RGB frame:
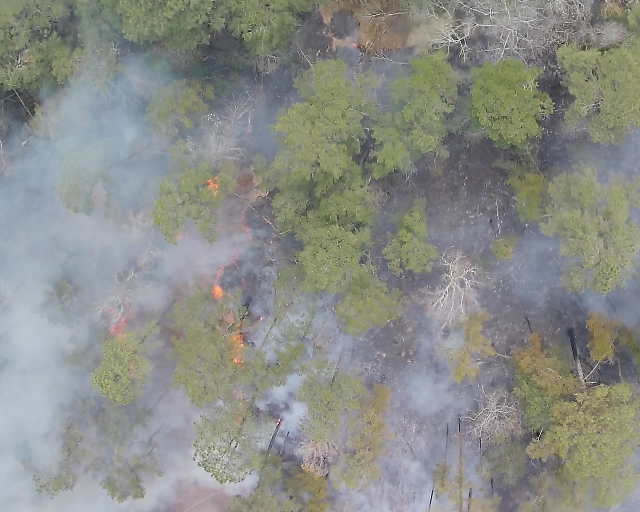
Thermal frame:
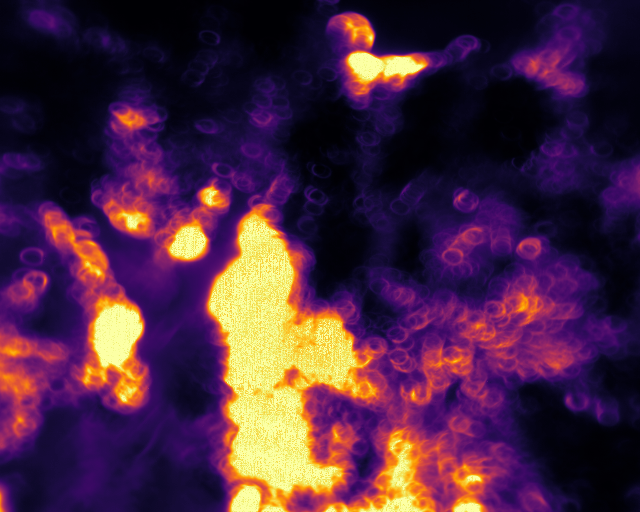
Captured: 2026-02-26 03:10:00
Pixels at or above 80 °C: 85229 (fraction of frame: 0.2601)